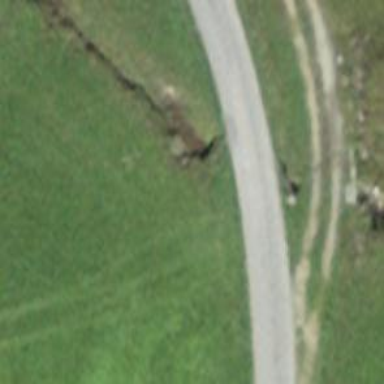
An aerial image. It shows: Culvert tunnel.